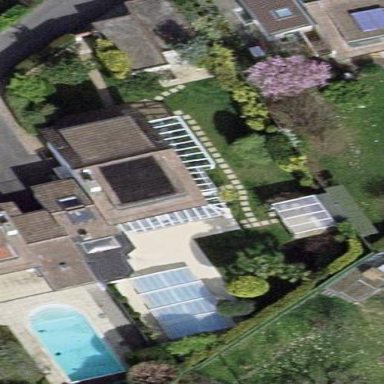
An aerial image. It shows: Garden enclosed by fence.